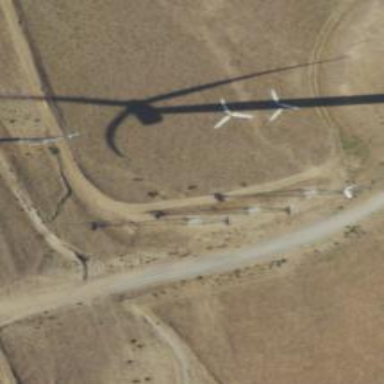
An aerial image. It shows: Wind power generator employing wind turbines.